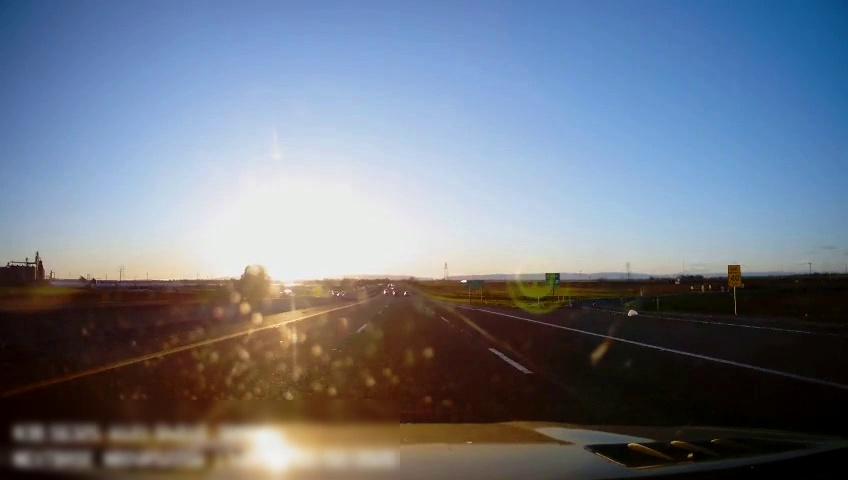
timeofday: Day
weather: Sunny
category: Drivable Space
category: Lanes | Alternate Lane
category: Lanes | Current Lane
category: Lanes | Current Lane
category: Lanes | Alternate Lane
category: Lanes | Alternate Lane
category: Traffic | Signs
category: Traffic | Signs
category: Traffic | Signs